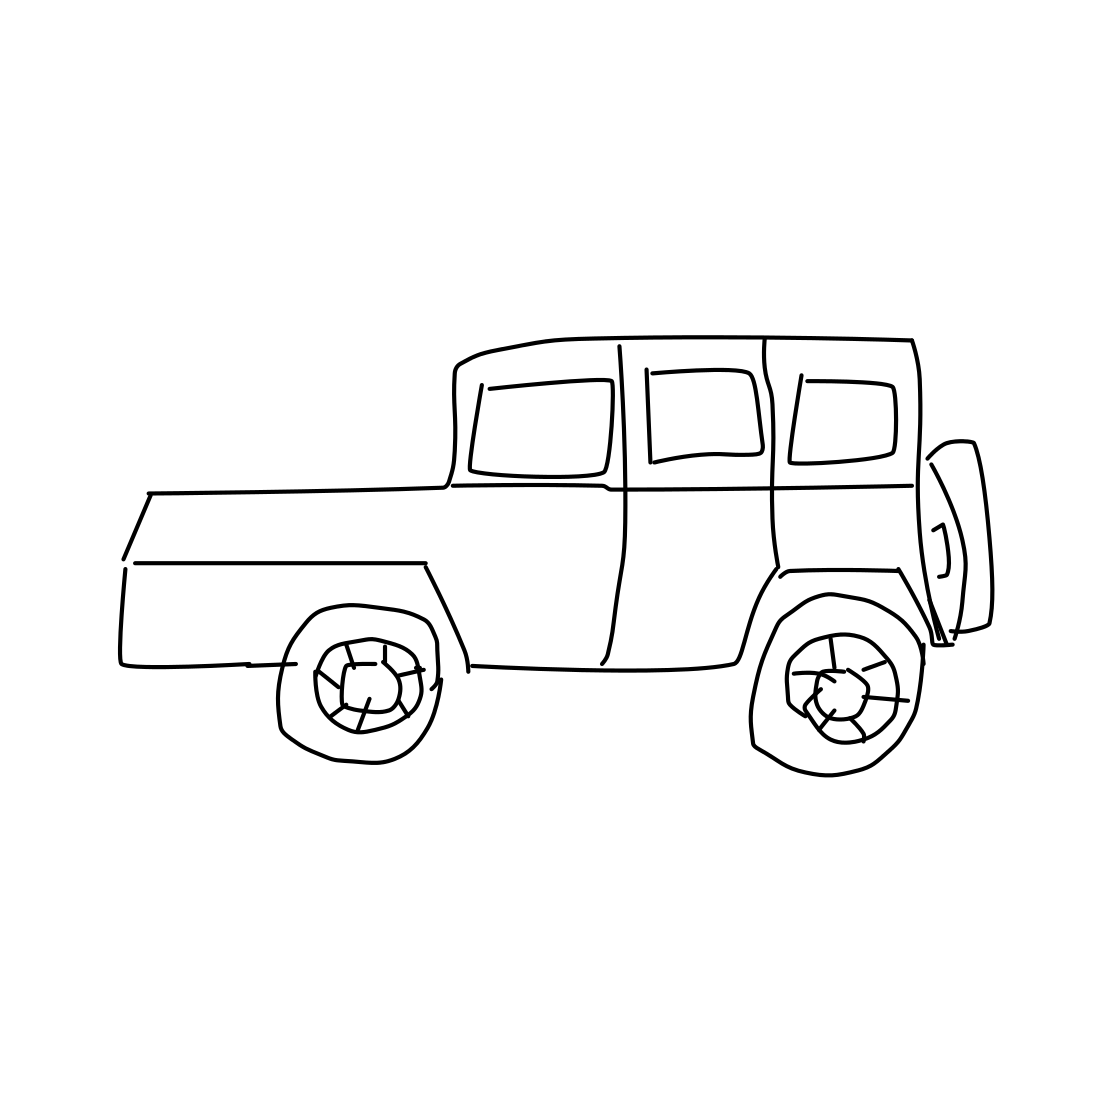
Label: suv